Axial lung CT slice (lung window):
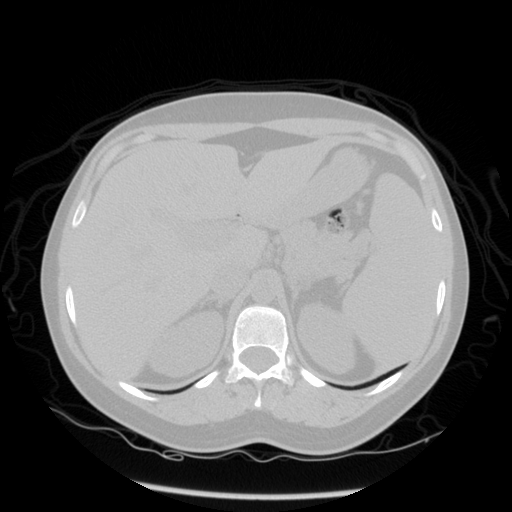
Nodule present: no